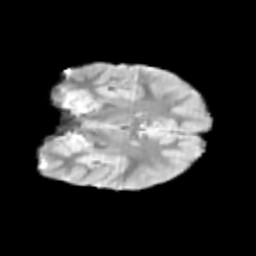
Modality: T2w
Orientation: coronal
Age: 8
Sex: female
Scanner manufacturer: siemens
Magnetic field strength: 3 T
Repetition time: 3.8 s
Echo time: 0.07 s